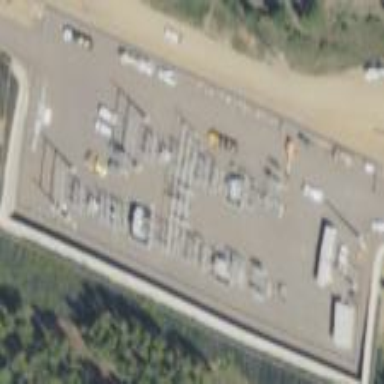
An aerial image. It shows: Distribution level power substation enclosed by fence.